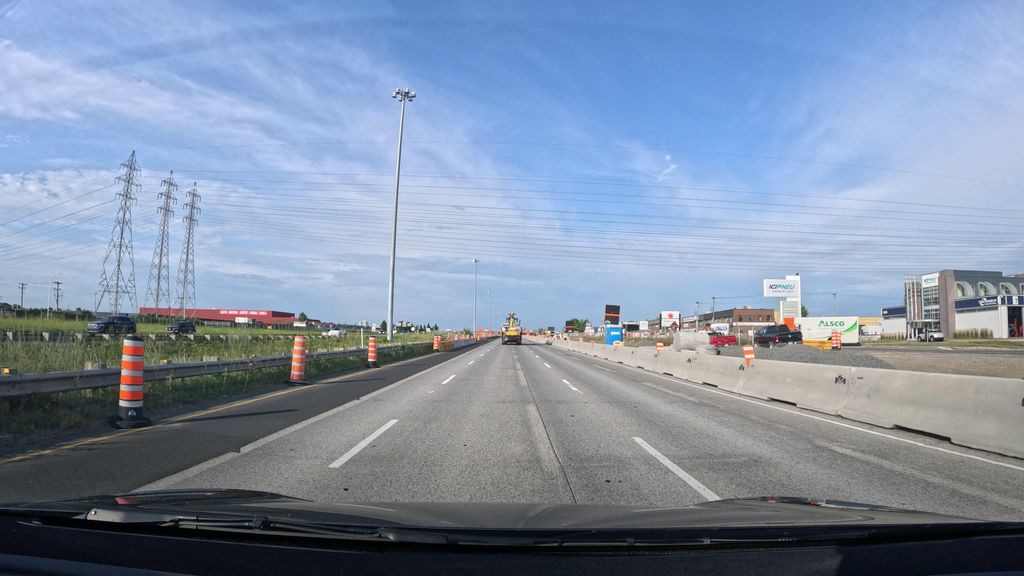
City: montreal